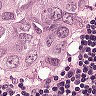
Metastatic tissue present: yes